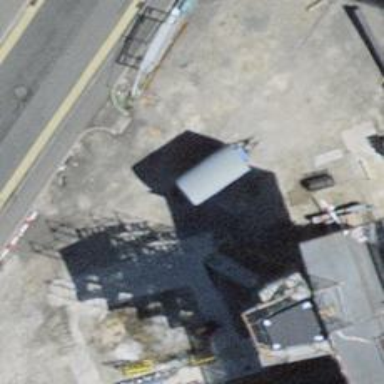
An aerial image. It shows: Steps with asphalt surface.